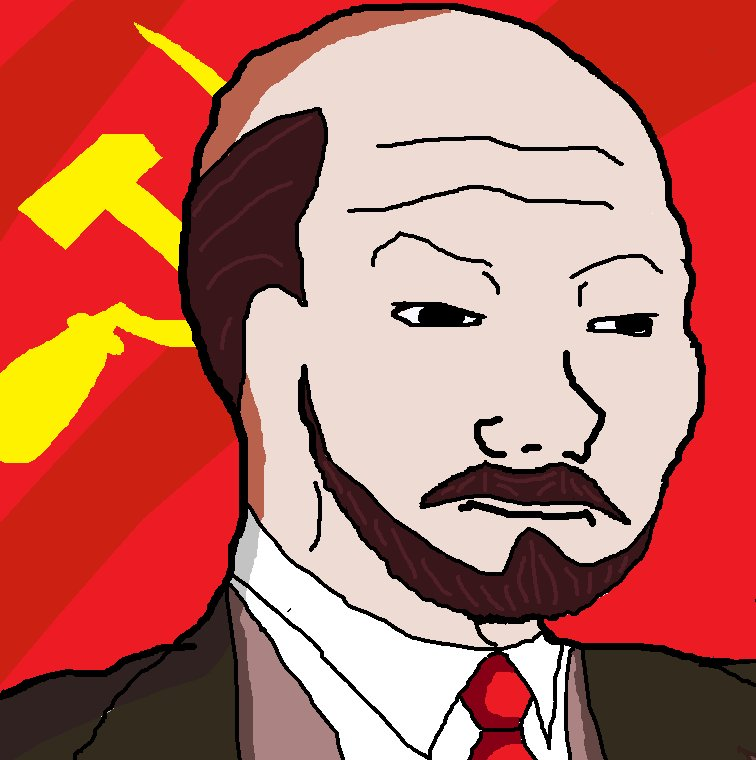
Label: 5_Wojak_with_Background